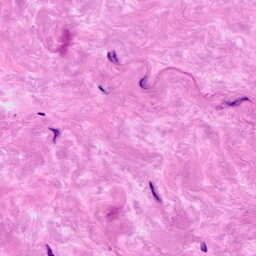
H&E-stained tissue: Breast